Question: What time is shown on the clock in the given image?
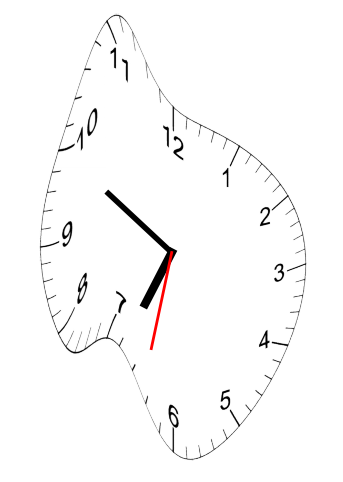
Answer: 06:49:32